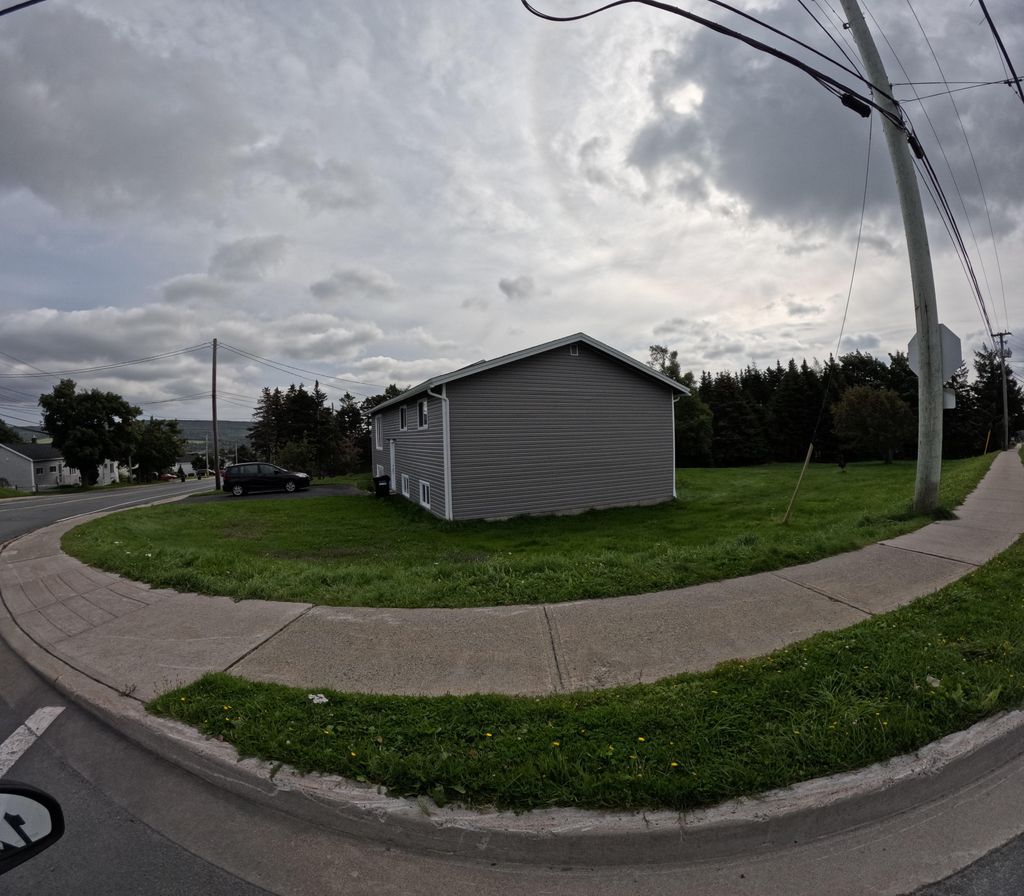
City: st_johns